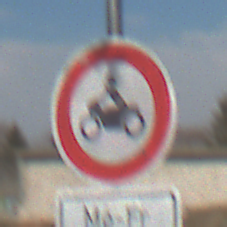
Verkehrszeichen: VerbotKraftraeder
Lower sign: ZeitangabenMitBeschraenkungAufWochentage2
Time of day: MorningAfternoon
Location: Outdoor (Nature)
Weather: PartlyCloudy
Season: NotSpecified
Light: Natural